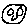
Label: moon